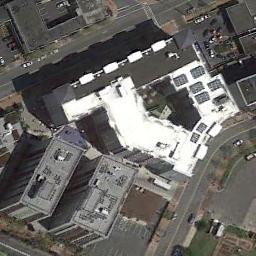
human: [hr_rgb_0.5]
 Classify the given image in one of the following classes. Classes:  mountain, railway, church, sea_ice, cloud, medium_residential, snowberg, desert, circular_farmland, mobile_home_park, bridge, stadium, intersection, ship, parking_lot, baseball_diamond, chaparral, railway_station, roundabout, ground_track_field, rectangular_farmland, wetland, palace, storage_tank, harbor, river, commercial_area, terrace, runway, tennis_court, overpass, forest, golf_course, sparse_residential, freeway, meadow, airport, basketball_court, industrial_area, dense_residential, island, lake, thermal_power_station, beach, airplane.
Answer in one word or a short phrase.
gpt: commercial_area